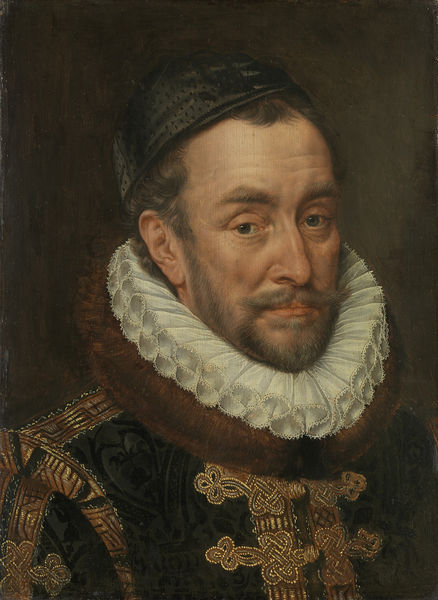
Titel: Portret van Willem I (1533-84), prins van Oranje, genaamd Willem de Zwijger
Künstler: Adriaen Thomasz. Key
Standort: Amsterdam
Institution: Rijksmuseum
Schlagwörter: fancy, hat, king, oil, ornate, priest, red, velvet, white, black, collar, dark, dress, face, gold, gray, green, grey, lace, nose, old, painting, portrait, profil, yellow, oil painting, pattern, brown, profile, man, background, ear, head, orange, costume, eyes, important, knight, male, noble, shadow, cap, chin, fabric, fur, mouth, beard, cross, jacket, smile, victorian, person, human, royal, neck, vest, renaissance, eye, lip, lips, shoulders, stare, paint, cheek, frontal, contrast, forehead, ruffles, mustache, moustache, self portrait, nobility, embroidery, ruff, pastor, braid, nobleman, frills, brows, elizabethan, frogs, oils, mean, interlace, early modern, hai, brocade, poofy, puffy, furr, preist, knots, black hat, collier, raised eyebrows, rugg, fasteners, fros, elizabethan collar, bearc, double collar